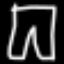
Label: pants